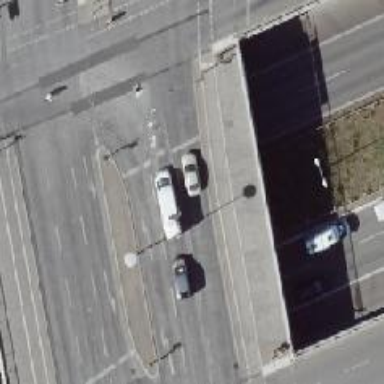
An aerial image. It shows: Road with traffic signals.